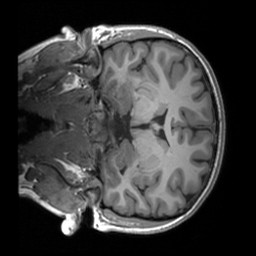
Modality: T1w
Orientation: coronal
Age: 18
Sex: female
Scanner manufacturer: siemens
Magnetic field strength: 3 T
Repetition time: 1.9 s
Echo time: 0.00226 s